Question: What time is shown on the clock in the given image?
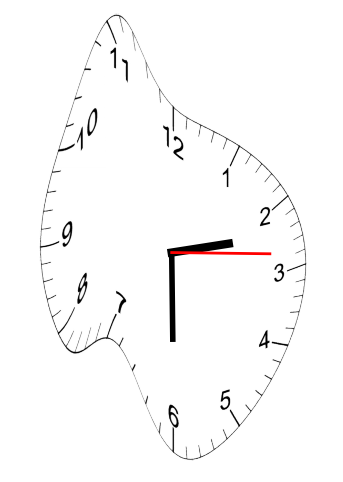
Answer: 02:30:14